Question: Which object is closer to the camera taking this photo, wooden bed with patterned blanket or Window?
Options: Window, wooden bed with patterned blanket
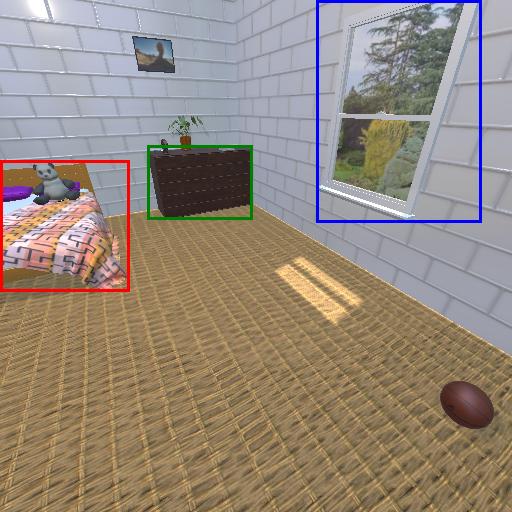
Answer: Window